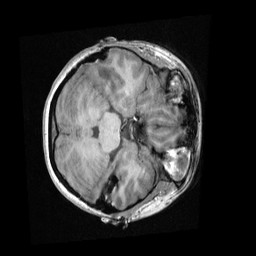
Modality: T1w
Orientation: axial
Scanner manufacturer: ge
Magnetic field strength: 3 T
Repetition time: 0.007204 s
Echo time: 0.00258 s